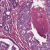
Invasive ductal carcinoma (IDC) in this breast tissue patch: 0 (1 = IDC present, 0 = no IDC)